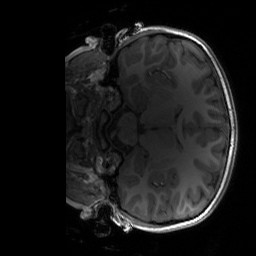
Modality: T1w
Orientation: coronal
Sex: male
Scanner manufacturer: siemens
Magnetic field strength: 3 T
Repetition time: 1.9 s
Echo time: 0.00243 s